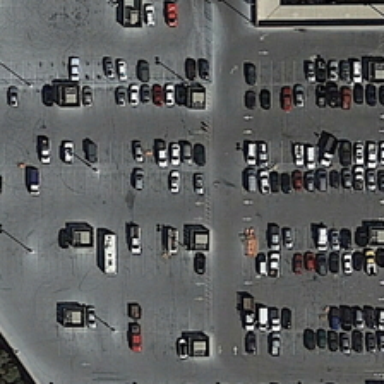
A lot of cars and trucks are parked in the parking lot .